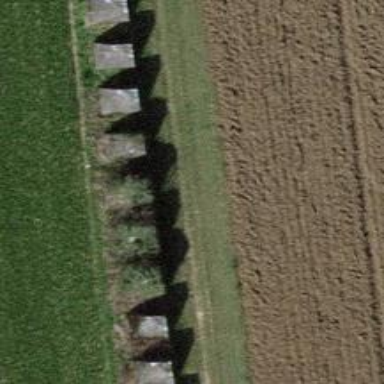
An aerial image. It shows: Block barrier.